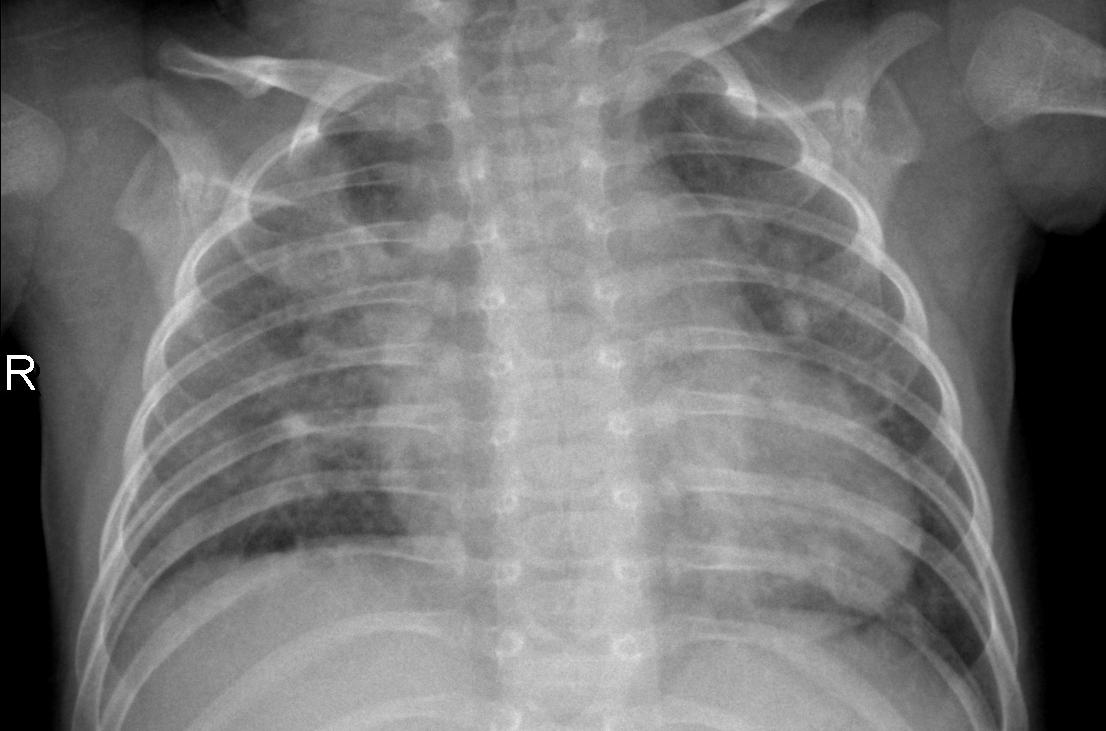
Diagnosis: PNEUMONIA